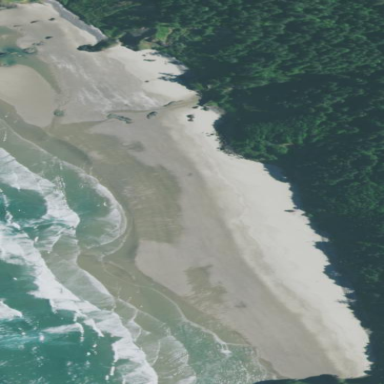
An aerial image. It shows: Sandy beach with natural surface.